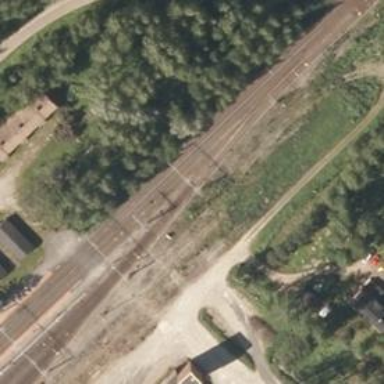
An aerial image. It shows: Railway track with continuous electrified contact lines.